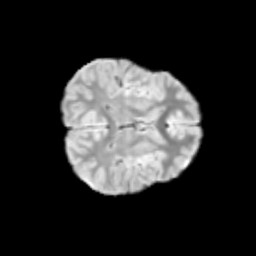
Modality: T2w
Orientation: axial
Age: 10
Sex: female
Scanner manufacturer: siemens
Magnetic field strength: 3 T
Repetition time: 3.8 s
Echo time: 0.07 s